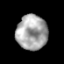
Tissue: prostate
Cell type: T cells
Senescence score: 0.2142
Nuclear area (px): 1055
Mean DAPI intensity: 166.158